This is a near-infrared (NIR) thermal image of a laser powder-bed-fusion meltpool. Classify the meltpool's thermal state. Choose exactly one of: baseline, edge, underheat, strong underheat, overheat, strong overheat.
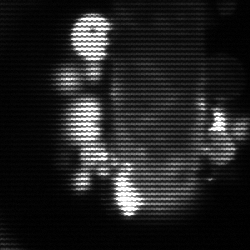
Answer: strong underheat